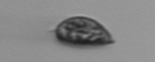
Label: Prorocentrum_triestinum